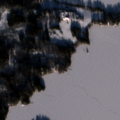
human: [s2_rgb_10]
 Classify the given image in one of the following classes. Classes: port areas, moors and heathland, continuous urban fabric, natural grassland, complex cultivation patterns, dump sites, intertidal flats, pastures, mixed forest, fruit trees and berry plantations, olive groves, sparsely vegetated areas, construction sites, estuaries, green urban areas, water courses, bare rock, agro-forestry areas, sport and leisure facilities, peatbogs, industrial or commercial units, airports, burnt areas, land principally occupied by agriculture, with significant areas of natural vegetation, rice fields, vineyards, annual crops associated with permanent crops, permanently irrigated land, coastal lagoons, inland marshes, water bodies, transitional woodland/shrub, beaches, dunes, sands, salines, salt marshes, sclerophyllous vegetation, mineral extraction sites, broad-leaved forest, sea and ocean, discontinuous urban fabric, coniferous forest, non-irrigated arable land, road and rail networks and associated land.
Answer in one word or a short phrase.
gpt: land principally occupied by agriculture, with significant areas of natural vegetation, mixed forest, water bodies